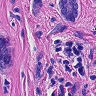
Metastatic tissue present: yes